An envelope spectrum derived from a bearing vibration measurement is shown; the reference markers locate BPFO, BPFI, BSF and FTF for this bearing geometry and shaft speed. Determine the bearing's health state. Answer with exactly one of: normal, inner_race, outer_race, ball.
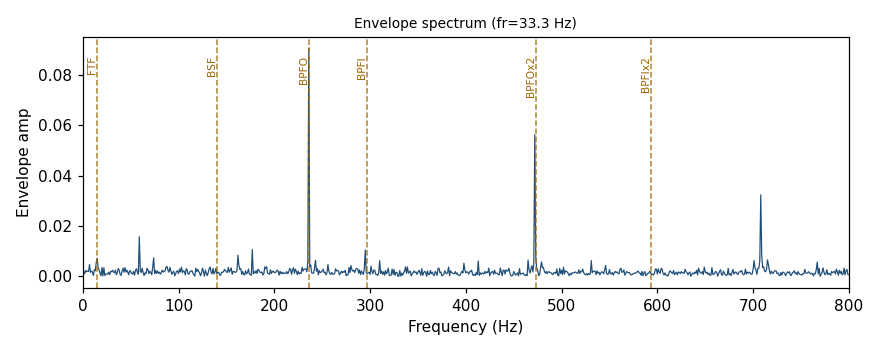
Answer: outer_race